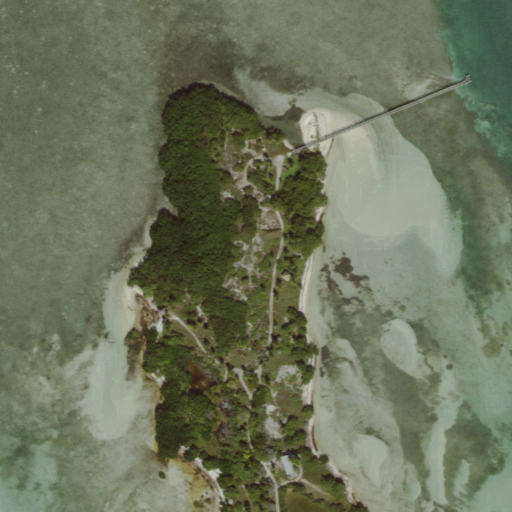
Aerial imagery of island in Florida named Ballast Key containing open water, herbaceous wetlands, and woody wetlands